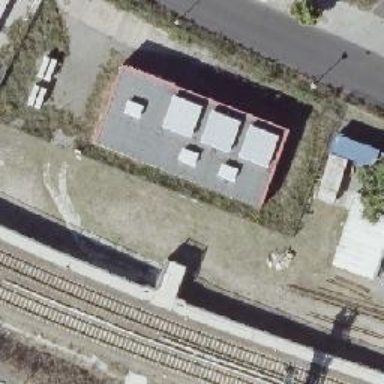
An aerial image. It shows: Traction substation.